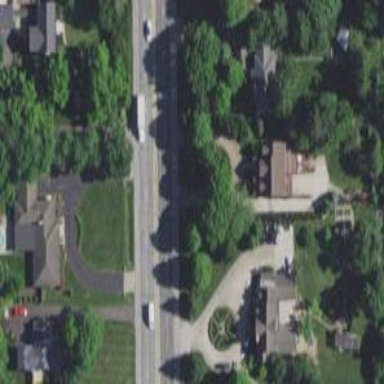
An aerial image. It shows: Primary road with asphalt surface.